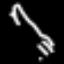
Label: fork